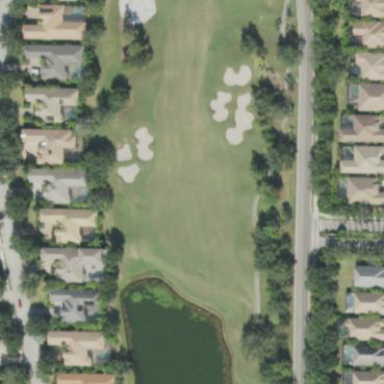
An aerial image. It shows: Grassy area designated as golf fairway.